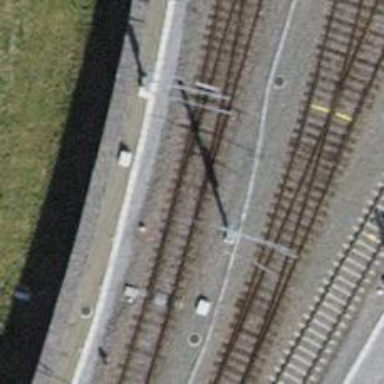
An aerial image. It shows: Rail yard with electrified rails and single track.